Question: I have a circle of let's say 10 of radius with the center 'x=0' 'y=0'. And I have a number n (e.g. 3). I want to get a point from that circle. Here is an explanation with an image:

So if 'n=0', the method would return '0;-6'
And if 'n=1', the method would return '3;-5'
etc.
But the method would receive parameters like the unit between each n etc.
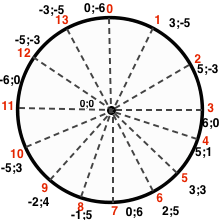
Answer: The equation of a circle is
'''
x = x0 + r * cos(a)
y = y0 + r * sin(a)
'''
with (x0, y0) the center of the circle and a in 0...2Pi
so if you want y given x you will have :
'''
sin(a) = (y - y0)/r
'''
so
'''
a = arcsin((y - y0)/r) if ((y - y0)/r is in -PI/2..PI/2)
a = -arcsin((y - y0)/r) if ((y - y0)/r is in -PI..-PI/2 or PI/2..PI)
a is undefine elsewhere
'''
therefore
'''
y = y0 + r * sin(arcsin((y - y0)/r)) if ((y - y0)/r is in -PI/2..PI/2))
y = y0 + r * sin(-arcsin((y - y0)/r)) if ((y - y0)/r is in -PI..-PI/2 or PI/2..PI))
y is undefine elsewhere
'''